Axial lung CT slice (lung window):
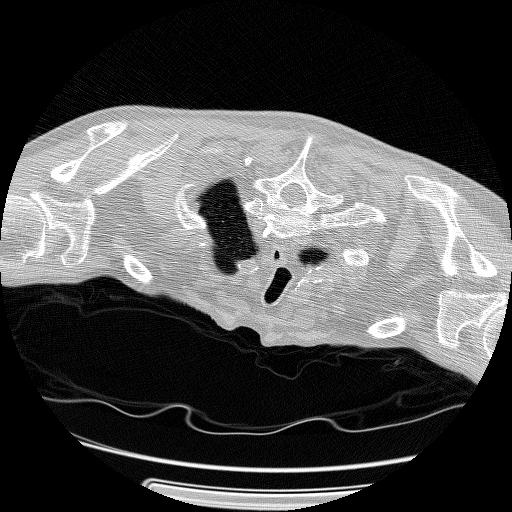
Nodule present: no